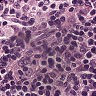
Metastatic tissue present: no